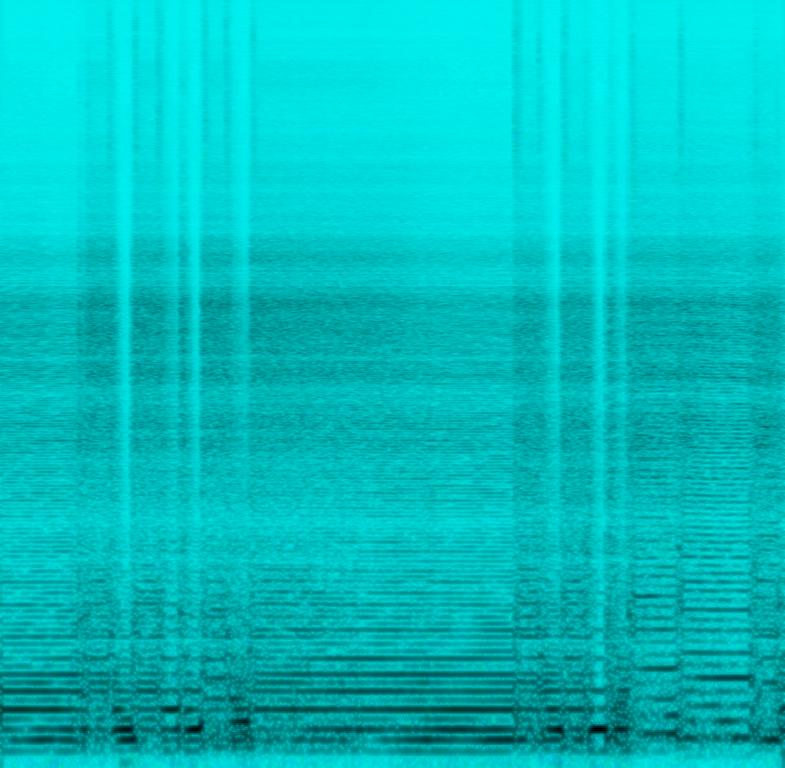
This music is instrumental. The tempo is medium fast with an energetic electric guitar lead. The music is minimalist with no accompaniment. It is youthful, powerful, enthusiastic, controlled, engaging and intense. This music is Hard Rock/Heavy Metal.